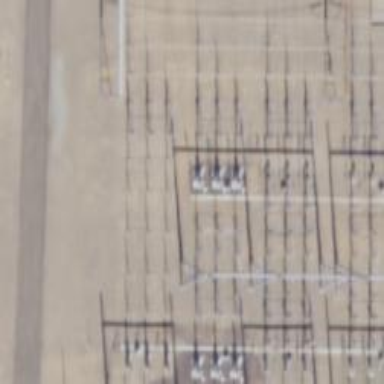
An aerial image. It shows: Switch used for power control.